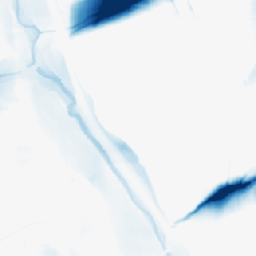
Category: morphological
Decomposition family: morphological_square
Decomposition parameters: operation: closing
size: 50
Upsampling method: area
Upsampling parameters: scale: 8
Upsampling scale: 8